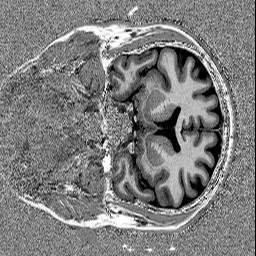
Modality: UNIT1
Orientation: coronal
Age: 62
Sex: male
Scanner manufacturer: siemens
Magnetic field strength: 3 T
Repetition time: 5 s
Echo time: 0.00298 s